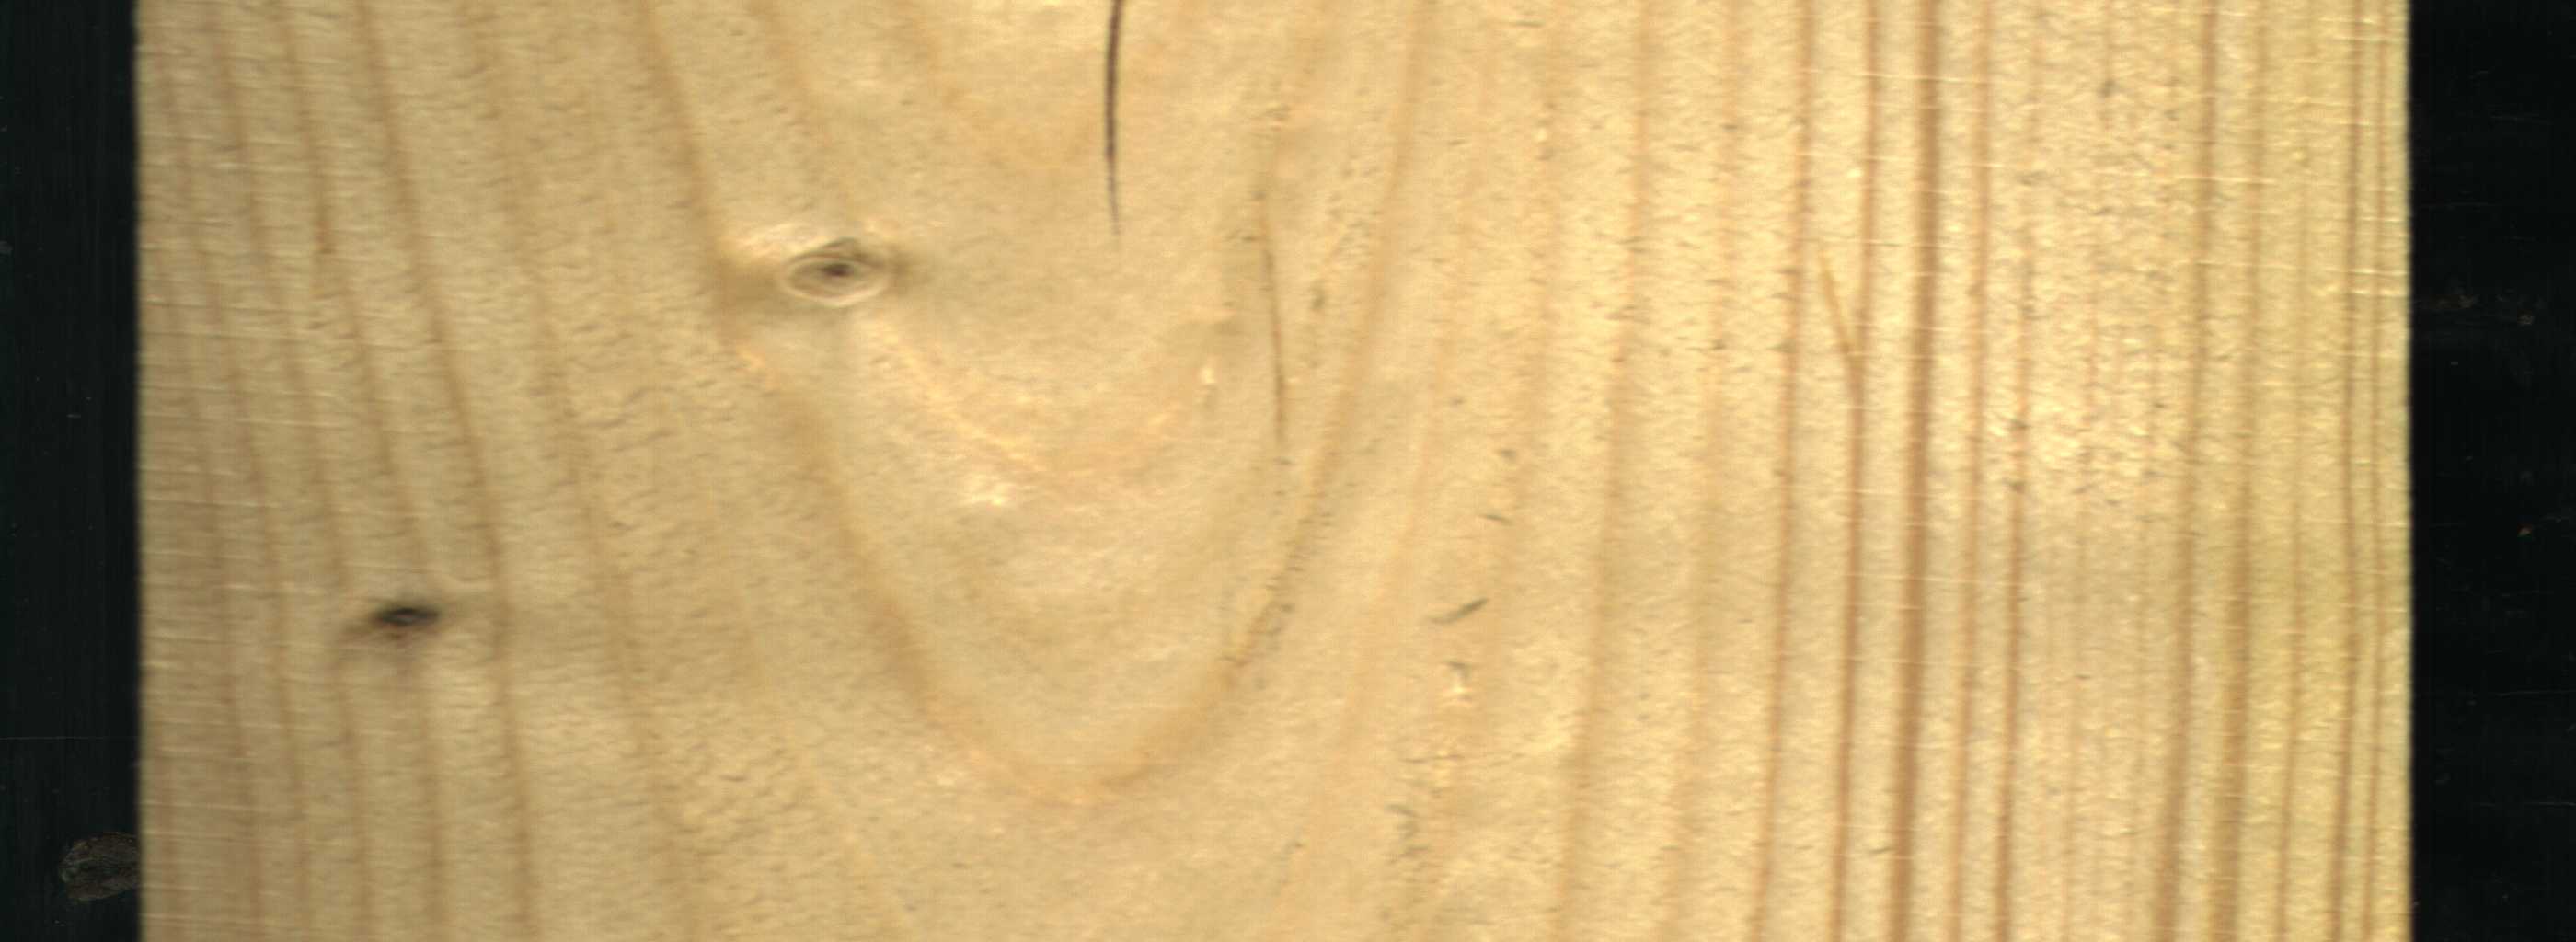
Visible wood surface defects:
Crack
Live_Knot
Live_Knot